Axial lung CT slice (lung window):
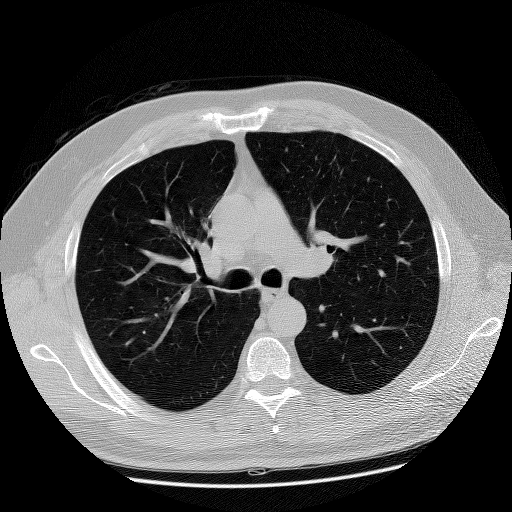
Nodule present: no